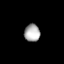
Tissue: lung
Cell type: Smooth muscle cells
Senescence score: 0.5571
Nuclear area (px): 265
Mean DAPI intensity: 174.023